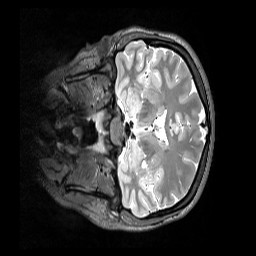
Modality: T2w
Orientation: coronal
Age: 21
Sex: female
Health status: healthy
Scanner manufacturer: siemens
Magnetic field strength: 3 T
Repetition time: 3.2 s
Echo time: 0.412 s